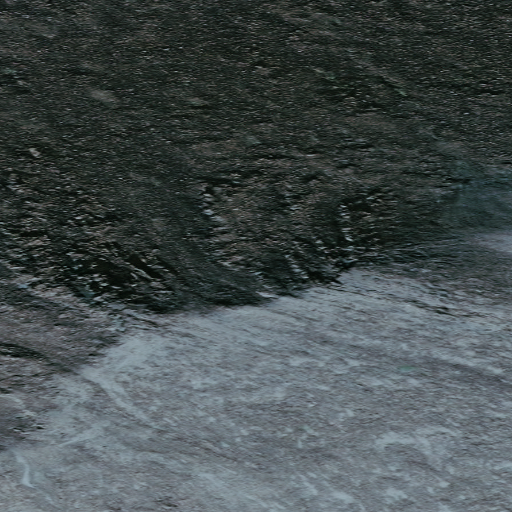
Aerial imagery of mountain in Alaska named Mount Kelly containing only unknown